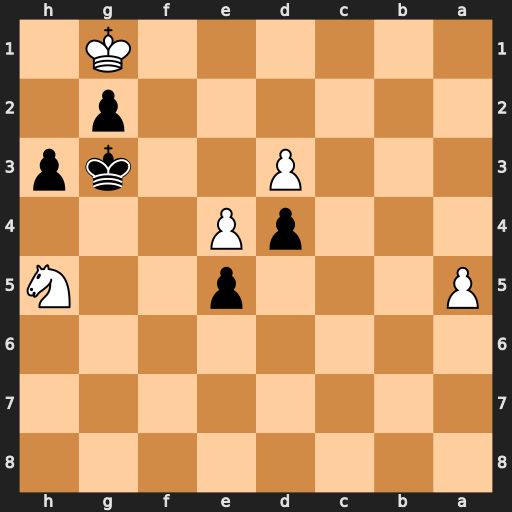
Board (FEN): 8/8/8/P3p2N/3pP3/3P2kp/6p1/6K1
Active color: b
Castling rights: -
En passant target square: -
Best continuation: Kf3 Nf6 h2+ Kxh2 Kf2 Ng4+ Kf1 Kh3 g1=Q